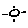
Label: sun